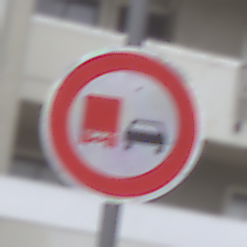
Verkehrszeichen: UeberholverbotKraftfahrzeuge
Umgebung: Outdoor, Urban
Tageszeit: Midday
Wetter: Overcast
Licht: Natural
Jahreszeit: NotSpecified
Kontrast: LowContrast